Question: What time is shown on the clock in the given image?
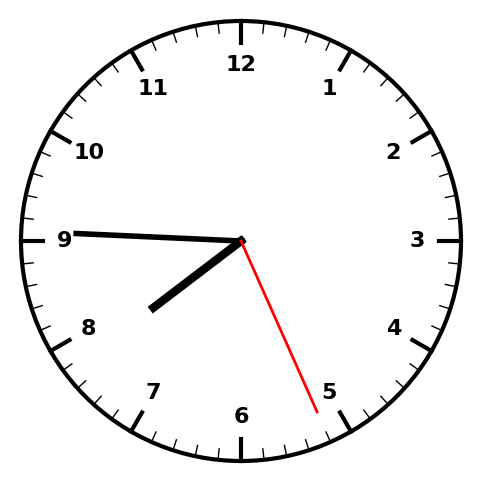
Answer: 07:45:26